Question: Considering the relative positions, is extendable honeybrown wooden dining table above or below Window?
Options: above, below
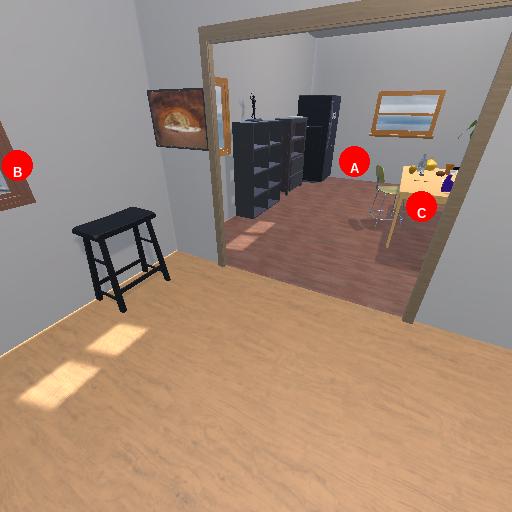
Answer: above